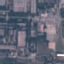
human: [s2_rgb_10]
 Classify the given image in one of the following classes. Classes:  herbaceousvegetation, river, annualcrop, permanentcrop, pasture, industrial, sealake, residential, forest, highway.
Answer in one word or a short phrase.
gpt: Industrial